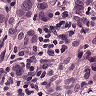
Metastatic tissue present: yes